Field crop: maize
Growth stage: 2
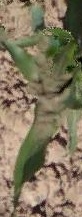
Species: maize